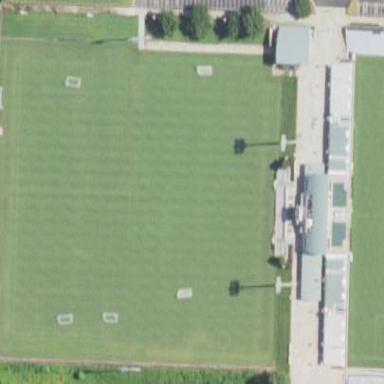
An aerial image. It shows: Soccer pitch for outdoor sports and leisure activities.